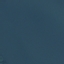
Land use / land cover: SeaLake